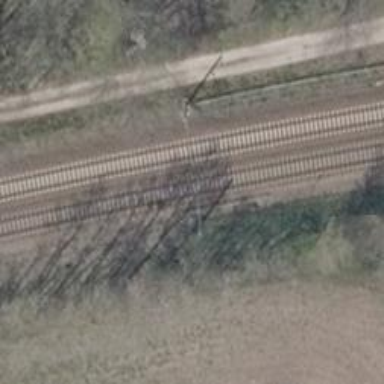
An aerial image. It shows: Railway track with contact lines for electrification.